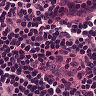
Metastatic tissue present: no